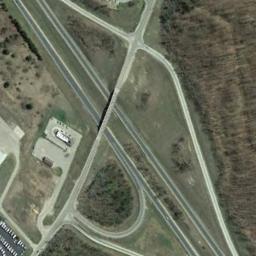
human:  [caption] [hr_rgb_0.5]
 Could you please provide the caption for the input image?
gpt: The overpass is next to the grass and a parking lot .

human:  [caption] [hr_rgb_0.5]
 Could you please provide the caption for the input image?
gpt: The overpass is divided into three roads .

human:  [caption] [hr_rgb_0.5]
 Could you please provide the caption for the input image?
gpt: The overpass is over the roads and a forest is next to the overpass .

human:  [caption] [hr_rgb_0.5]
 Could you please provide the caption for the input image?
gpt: There are many trees beside the overpass .

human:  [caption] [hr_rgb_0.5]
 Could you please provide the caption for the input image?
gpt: There are many brown trees beside the overpass .